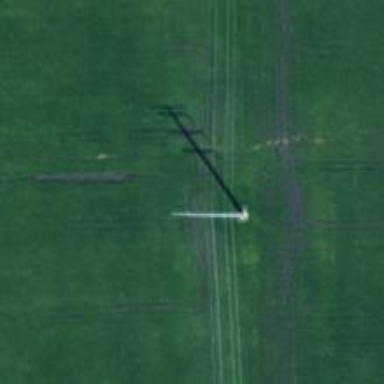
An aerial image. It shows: Power tower.